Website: crate-barrel
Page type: customer-info-address
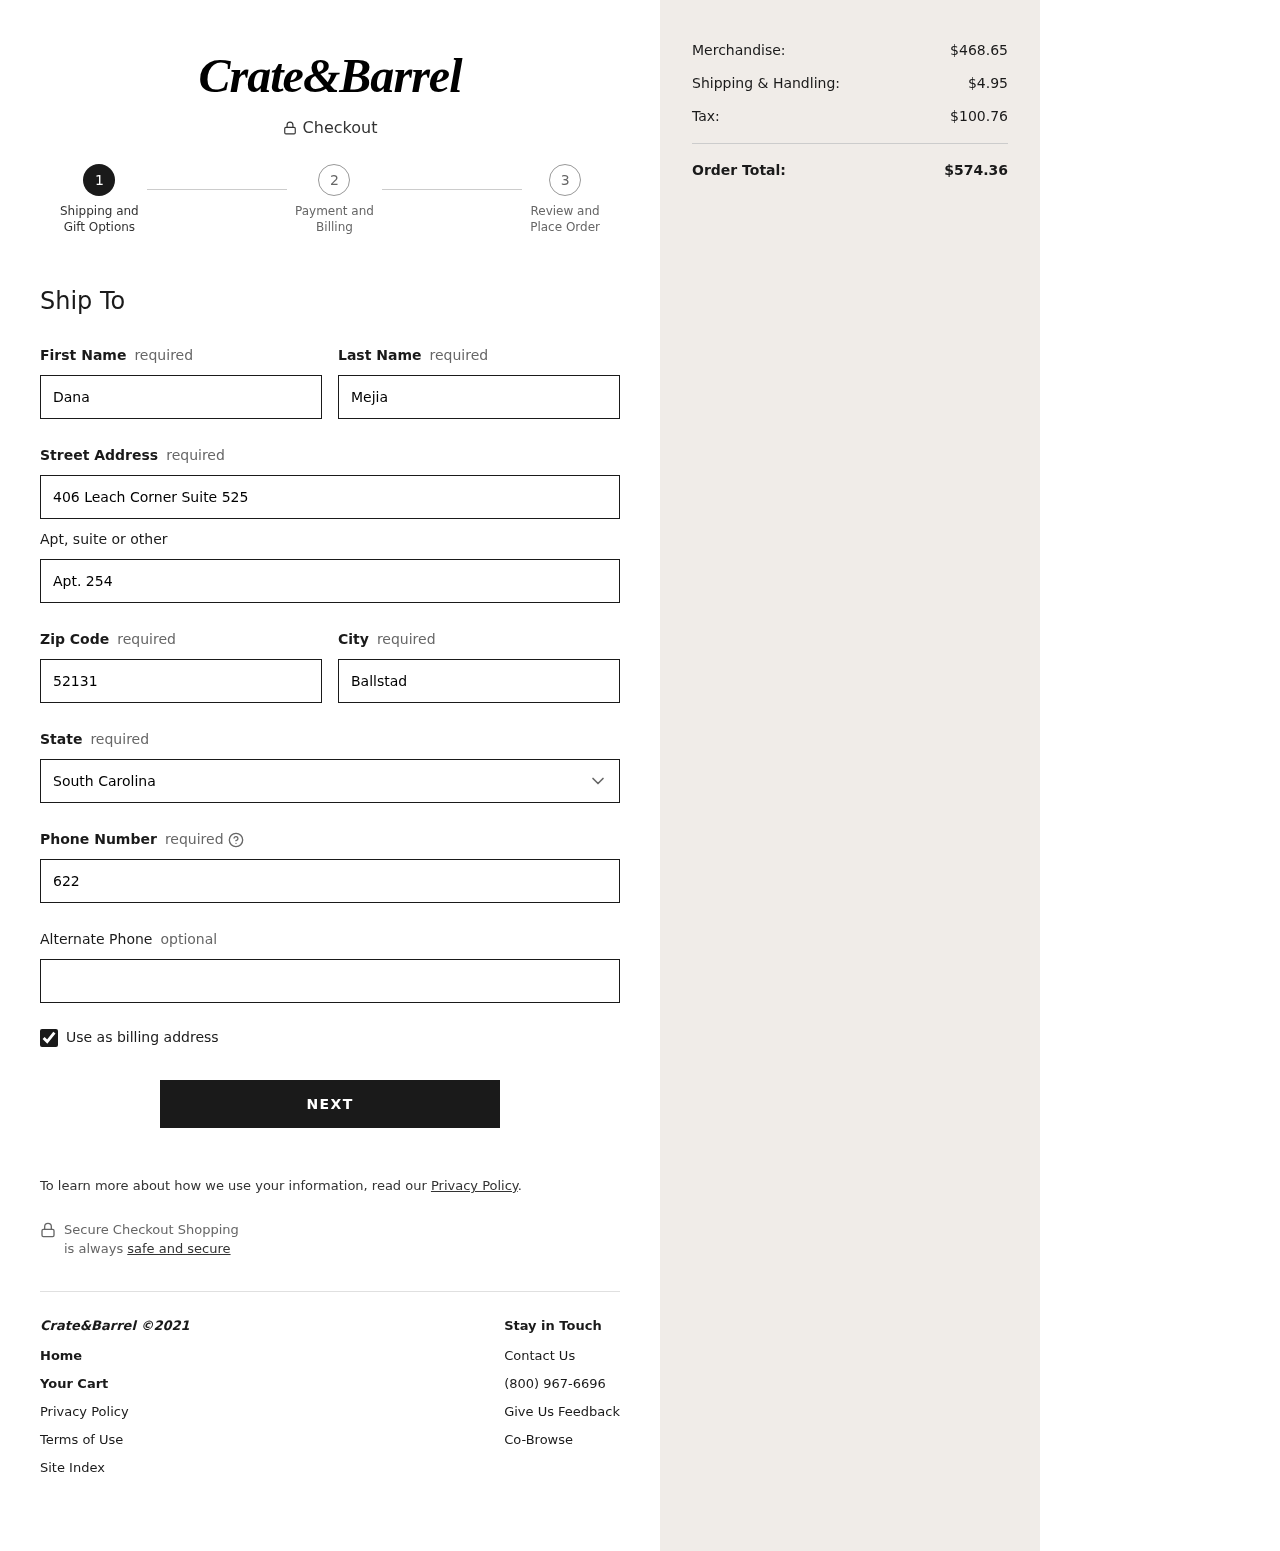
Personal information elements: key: PII_STATE
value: South Carolina
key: PII_FIRSTNAME
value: Dana
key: PII_LASTNAME
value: Mejia
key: PII_STREET
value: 406 Leach Corner Suite 525
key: PII_STREET2
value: Apt. 254
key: PII_POSTCODE
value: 52131
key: PII_CITY
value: Ballstad
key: PII_PHONE
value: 6226882129
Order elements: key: ORDER_SUBTOTAL
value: $468.65
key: ORDER_SHIPPING_COST
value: $4.95
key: ORDER_TAX
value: $100.76
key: ORDER_TOTAL
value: $574.36